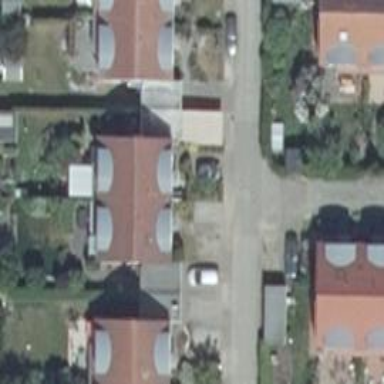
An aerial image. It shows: Residential road without sidewalk.